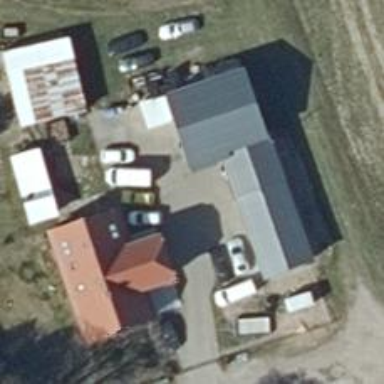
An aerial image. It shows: Car repair shop.